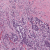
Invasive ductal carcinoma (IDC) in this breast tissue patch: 1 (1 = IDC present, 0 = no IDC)